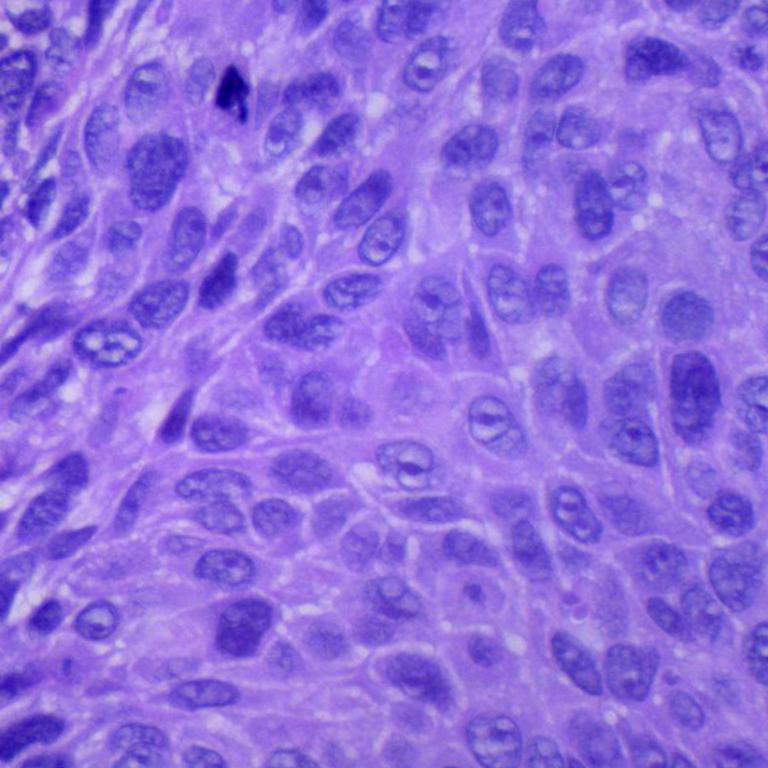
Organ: lung
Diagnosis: squamous carcinomas